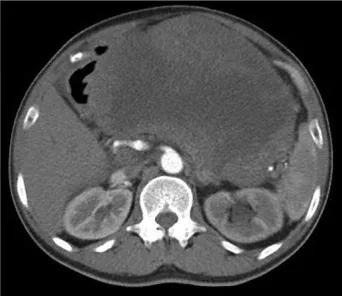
Computed tomography scan shows a large cystic-based tumor with a wall of uneven thickness. The tumor, with an unclear boundary between the stomach and spleen,. Compressed the stomach to the right upper quadrant, leading to gastric lumen narrowing.
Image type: radiology (ct)